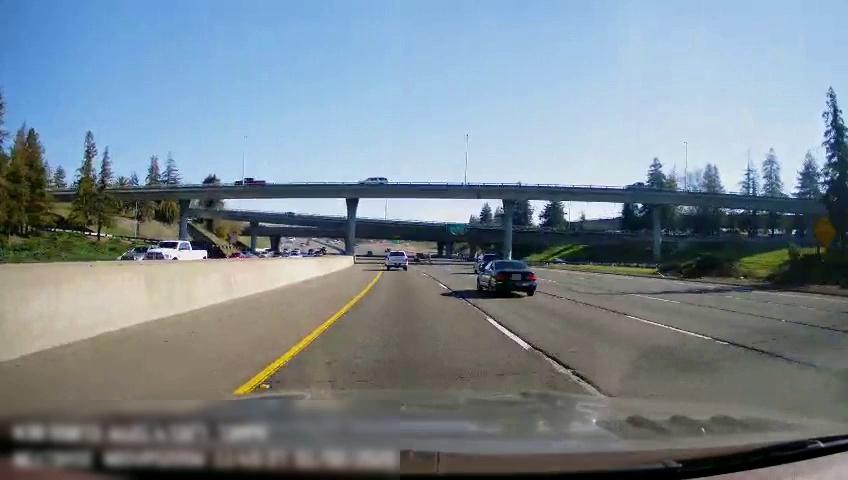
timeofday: Day
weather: Sunny
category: Drivable Space
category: Vehicles | Car
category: Vehicles | Truck
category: Vehicles | Car
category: Drivable Space
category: Vehicles | Truck
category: Vehicles | Other LV
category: Vehicles | SUV
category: Vehicles | Car
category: Vehicles | Car
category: Vehicles | Truck
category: Vehicles | SUV
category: Lanes | Current Lane
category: Lanes | Current Lane
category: Lanes | Alternate Lane
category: Lanes | Alternate Lane
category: Lanes | Alternate Lane
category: Lanes | Alternate Lane
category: Traffic | Signs
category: Traffic | Signs
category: Traffic | Signs